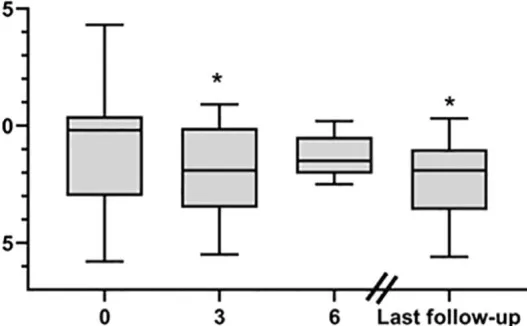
Leukocyte count.
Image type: pathology (masson_trichrome)